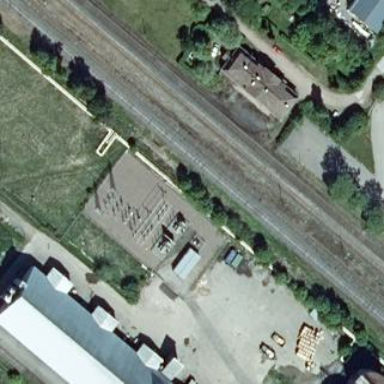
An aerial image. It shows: Power substation surrounded by fence.